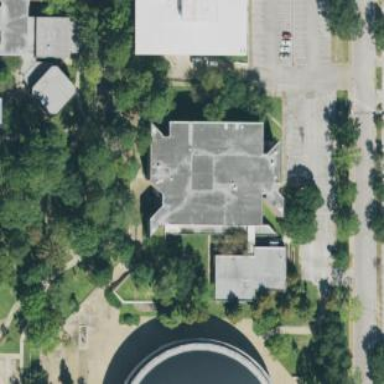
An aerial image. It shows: University building.